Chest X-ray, PA view. Patient: 48 years old, sex M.
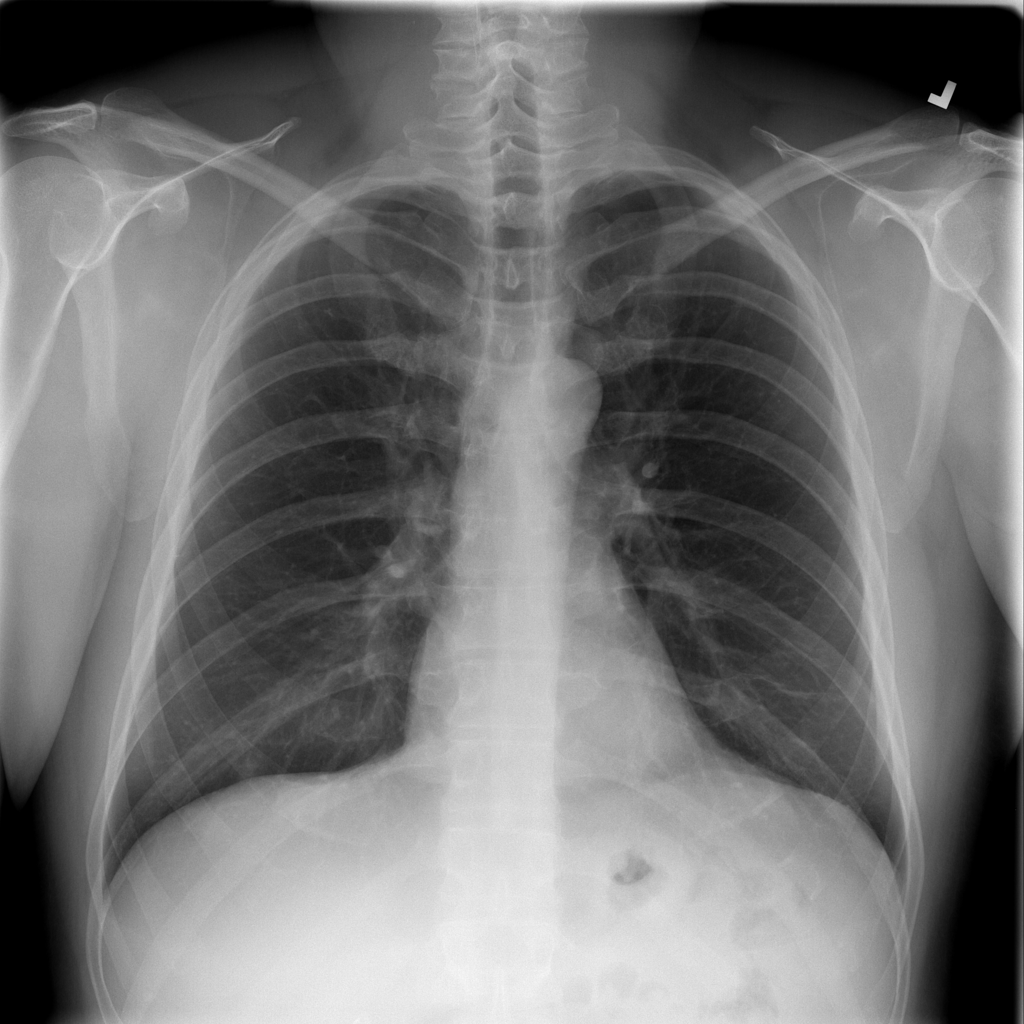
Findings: No Finding